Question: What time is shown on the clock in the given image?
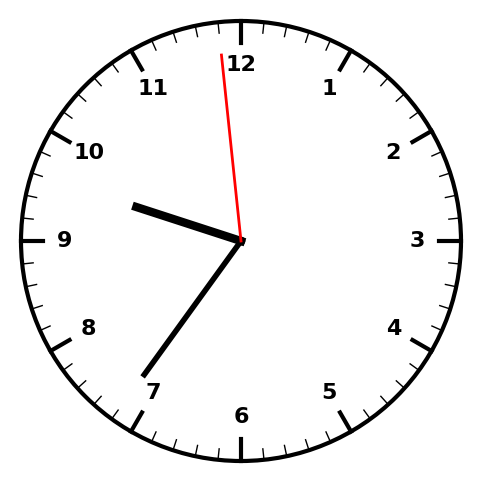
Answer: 09:35:59